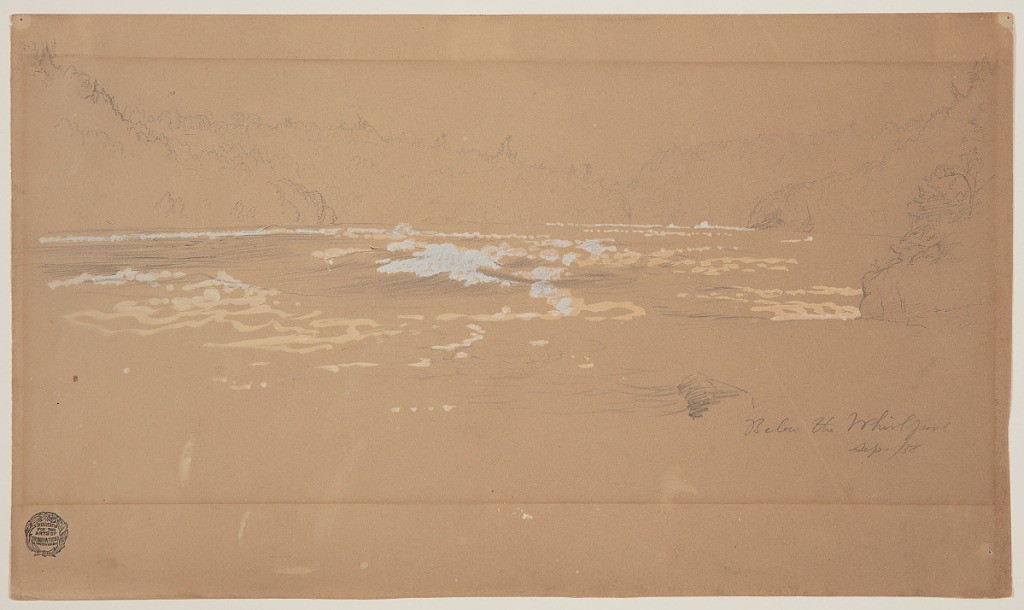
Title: Below the Whirlpool, Niagara Falls, New York
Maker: Frederic Edwin Church, American, 1826–1900
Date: September 1858
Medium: Graphite and white gouache on light brown wove paper
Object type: Drawing
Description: Landscape sketch showing a view of the Niagara River near the Whirlpool, downstream from Niagara Falls themselves. The river's churning water, highlighted in white gouache, extends from the foreground, through the middle distance, and into the background. Also extending from foreground to background are the steep, wooded banks and cliffsides that hem-in the river at right and left. These cliffs converge and overlap in the background, creating a rugged horizon line due to the dense treetops.